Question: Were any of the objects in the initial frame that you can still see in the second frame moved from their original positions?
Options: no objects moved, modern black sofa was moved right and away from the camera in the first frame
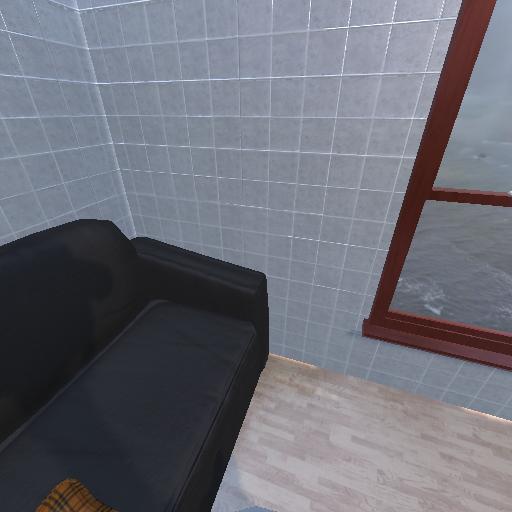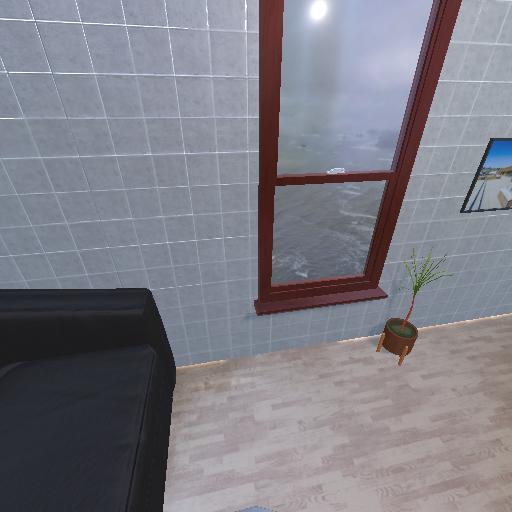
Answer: no objects moved